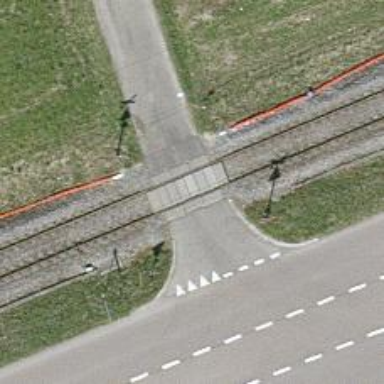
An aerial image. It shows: Well-maintained track road with grade 1 tracktype.